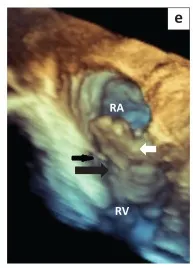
Three-dimensional echocardiographic reconstruction of the right atrium (RA) and right ventricle (RV) showing the anterior location of the hydatid cyst protruding into the right atrium (white arrow) relative to the tricuspid valve (black arrow) at the base of the heart.
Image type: radiology (ultrasound)